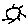
Label: sun